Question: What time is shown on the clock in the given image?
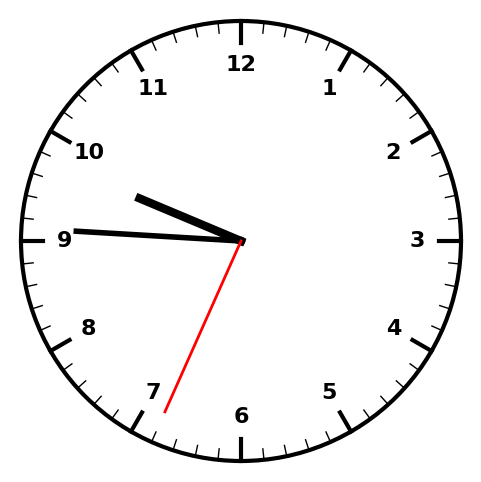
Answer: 09:45:34